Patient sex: F
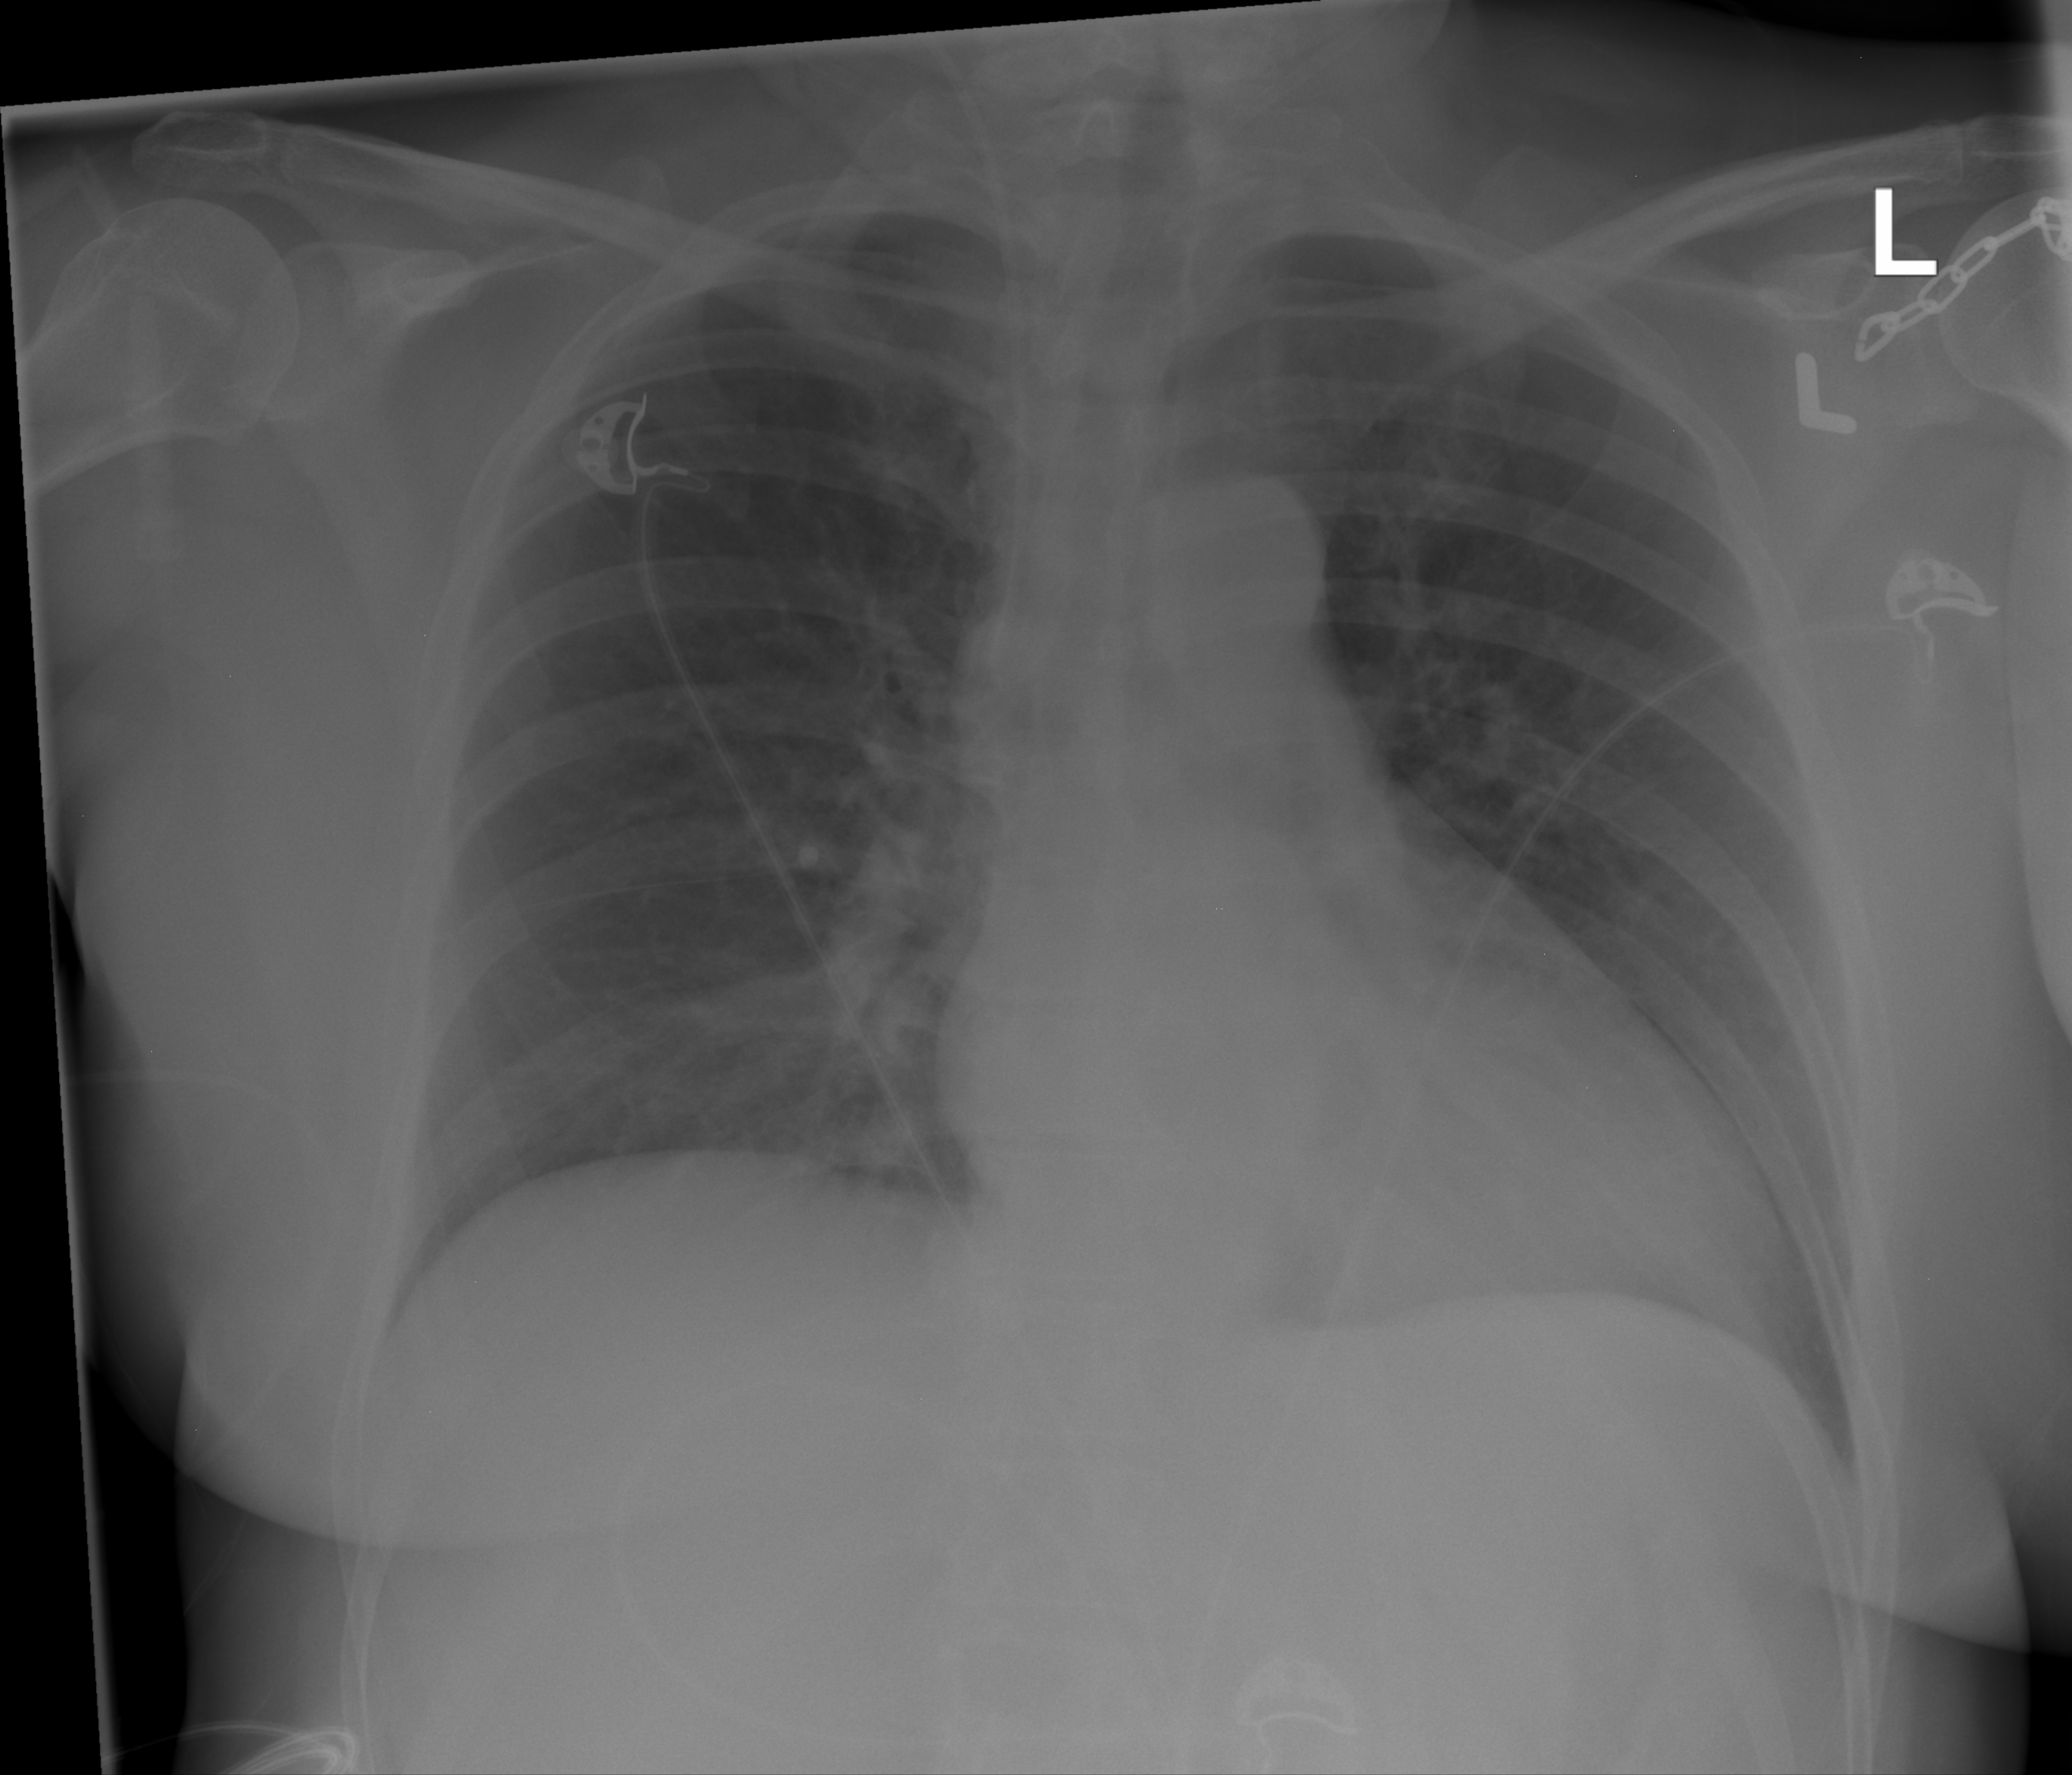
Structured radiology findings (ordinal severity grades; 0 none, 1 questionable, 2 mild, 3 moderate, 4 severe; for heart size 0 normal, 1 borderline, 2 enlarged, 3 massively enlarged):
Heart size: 1
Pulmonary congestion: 0
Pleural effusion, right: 0
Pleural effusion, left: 0
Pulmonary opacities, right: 0
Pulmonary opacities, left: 0
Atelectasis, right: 1
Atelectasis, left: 1